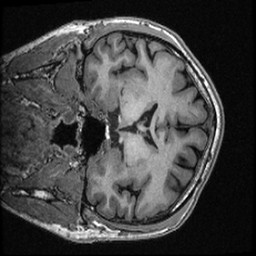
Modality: T1w
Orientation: coronal
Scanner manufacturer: ge
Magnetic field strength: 3 T
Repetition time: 0.006736 s
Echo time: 0.002996 s